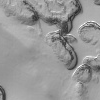
Atmospheric dust classification: not_dusty